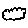
Label: cloud